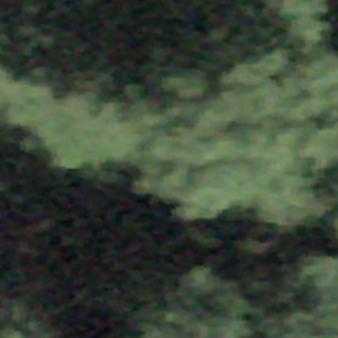
Label: other